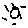
Label: sun